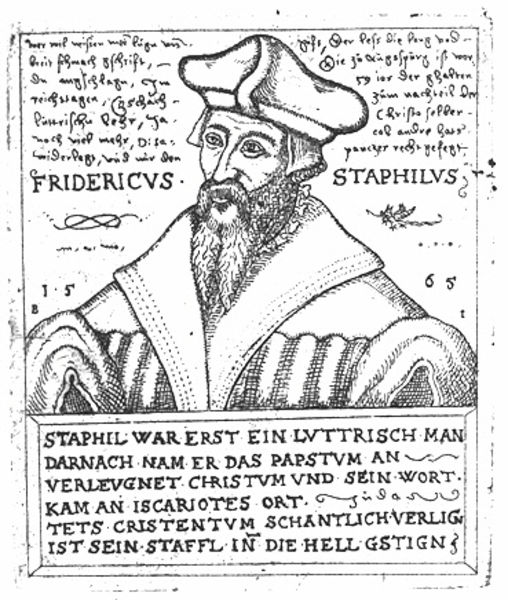
Titel: Bildnis des Friedrich Staphilus
Künstler: Balthasar Jenichen
Institution: (Seriendruck)
Schlagwörter: mann, weiß, grau, hut, mund, nase, schwarz, stirn, zeichnung, blick, alt, bart, kappe, mütze, augen, falten, gesicht, kragen, vollbart, ärmel, bildnis, portrait, porträt, gewand, mantel, blatt, brustbild, renaissance, kopfbedeckung, holzschnitt, schrift, papier, grafik, graphik, friedrich, papst, brauen, deutsch, buch, druck, holzstich, radierung, stich, seite, text, zeitung, christlich, luther, tiara, gelehrter, zeilen, kupferstich, verloren, christentum, bildunterschrift, altdeutsch, handschrift, reformation, baart, druckschrift, theologe, schawrzweiß, fridericus, doppelbart, 1565, friedericus, staphil, staphilus